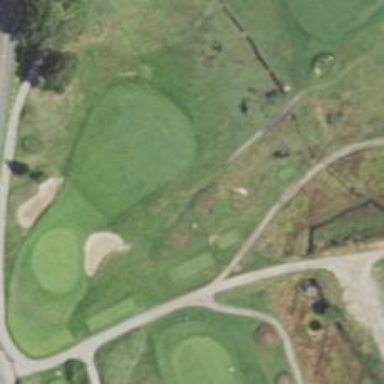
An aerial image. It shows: Golf cartpath that is also road path.